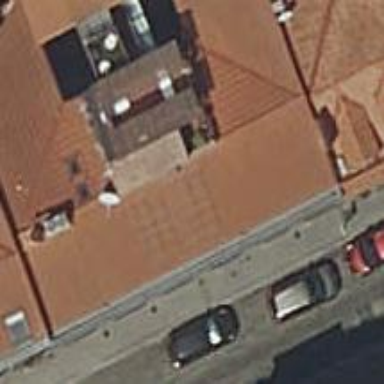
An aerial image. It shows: Apartment used for tourism.